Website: lowes
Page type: order-returns
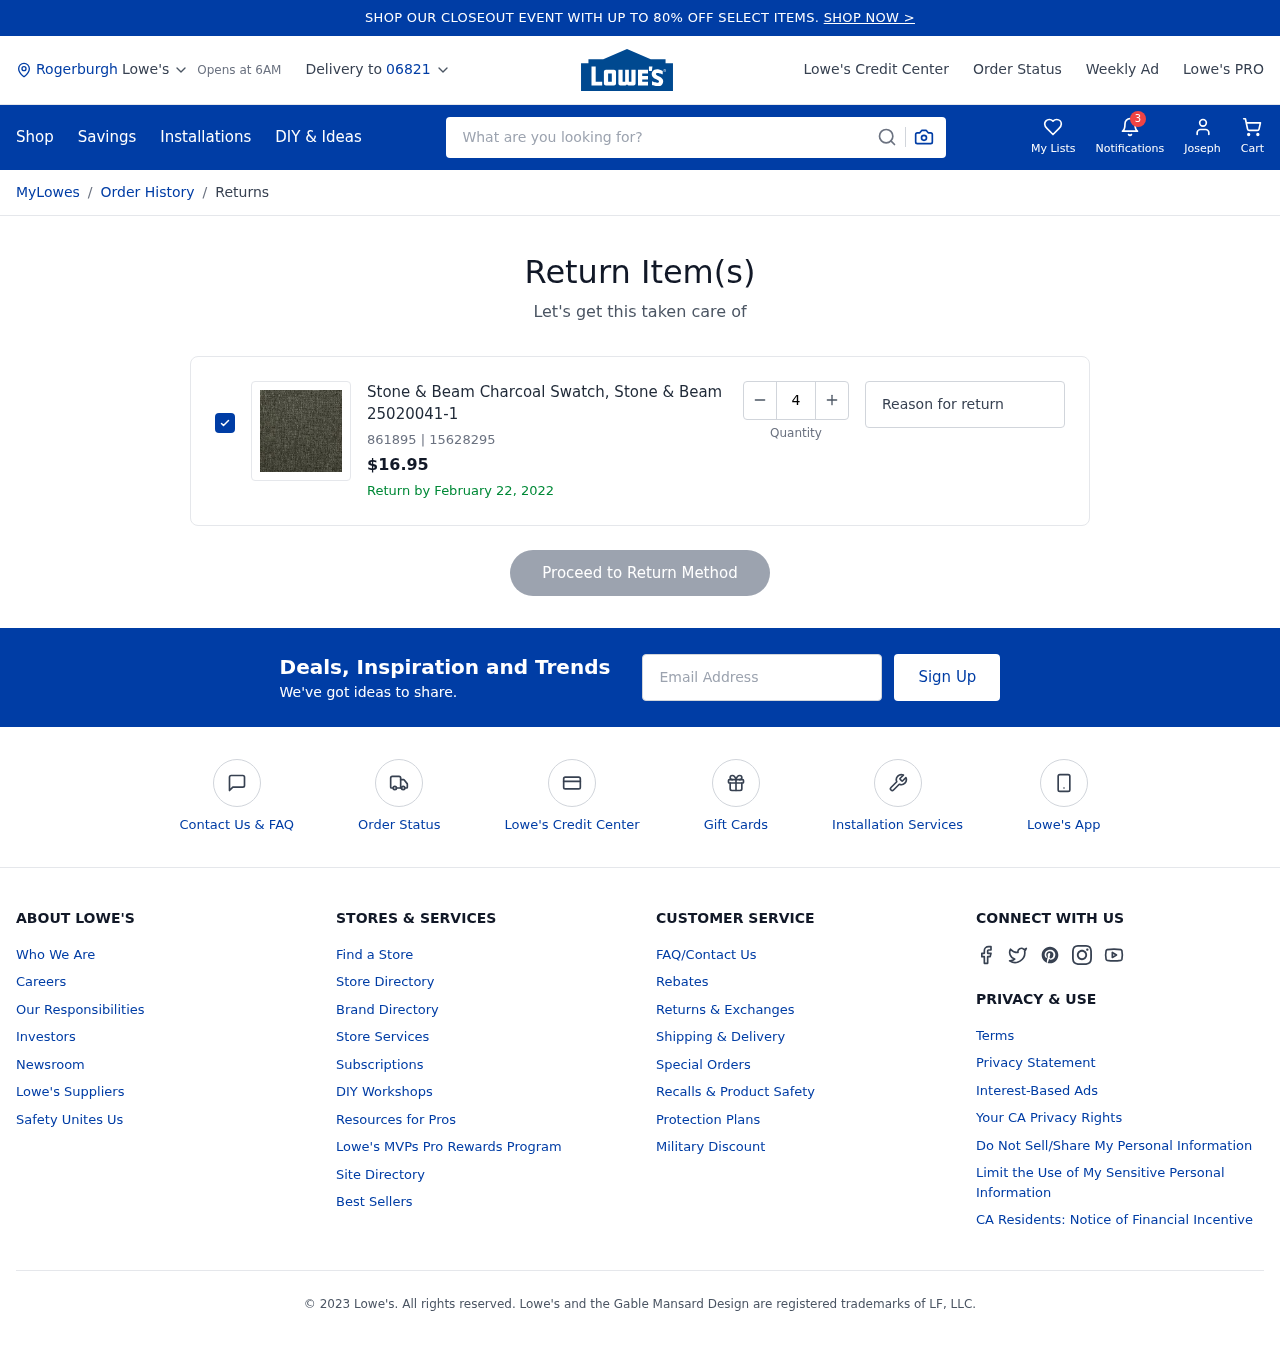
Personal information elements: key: PII_CITY
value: Rogerburgh
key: PII_FIRSTNAME
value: Joseph
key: PII_POSTCODE
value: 06821
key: PII_EMAIL
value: josephgraves@gmail.com
Product elements: key: PRODUCT1_NAME
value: Stone & Beam Charcoal Swatch, Stone & Beam 25020041-1
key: PRODUCT1_PRICE
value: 16.95
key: PRODUCT1_ITEM_NUMBER
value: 861895
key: PRODUCT1_MODEL_NUMBER
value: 15628295
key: PRODUCT1_QUANTITY
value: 4
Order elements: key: ORDER_RETURN_BY_DATE
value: February 22, 2022